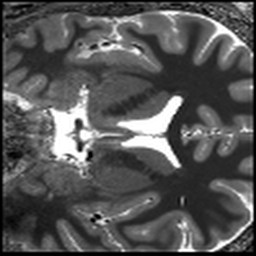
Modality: T1map
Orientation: coronal
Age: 24
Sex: male